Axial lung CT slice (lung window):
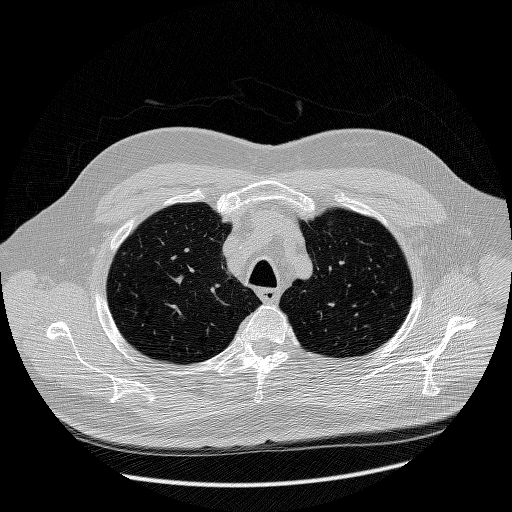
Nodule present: no